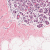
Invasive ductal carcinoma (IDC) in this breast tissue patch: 0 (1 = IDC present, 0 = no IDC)